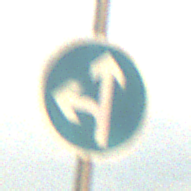
Verkehrszeichen: VorgeschriebeneFahrtrichtungGeradeausOderLinks
Umgebung: Outdoor, Suburban
Tageszeit: SunriseSunset
Wetter: PartlyCloudy
Licht: Natural
Jahreszeit: NotSpecified
Kontrast: MediumContrast